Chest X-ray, PA view. Patient: 57 years old, sex F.
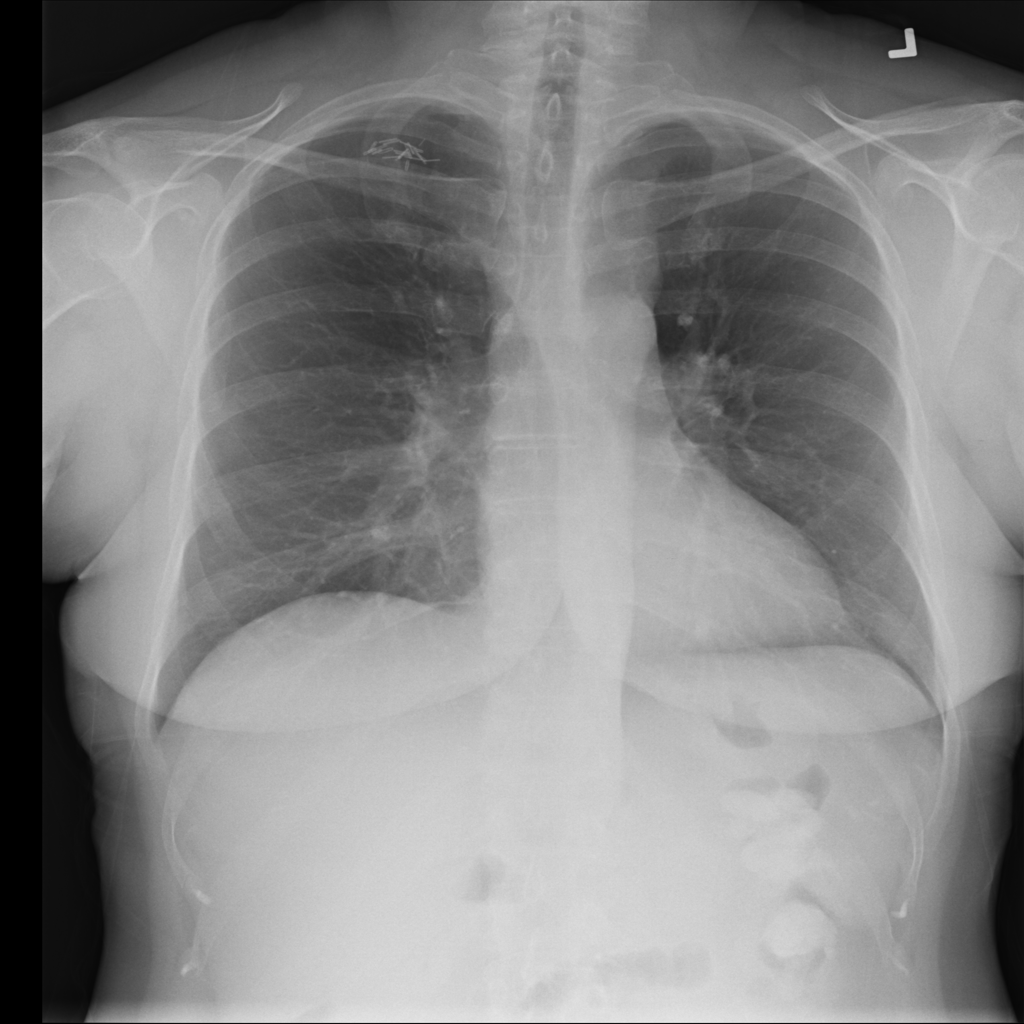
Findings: No Finding